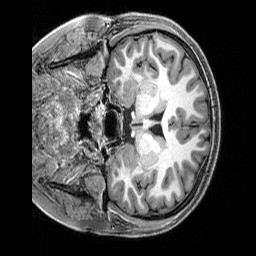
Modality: T1w
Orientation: coronal
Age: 22
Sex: female
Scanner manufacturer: siemens
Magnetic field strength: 3 T
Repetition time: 2.8 s
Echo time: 0.00212 s